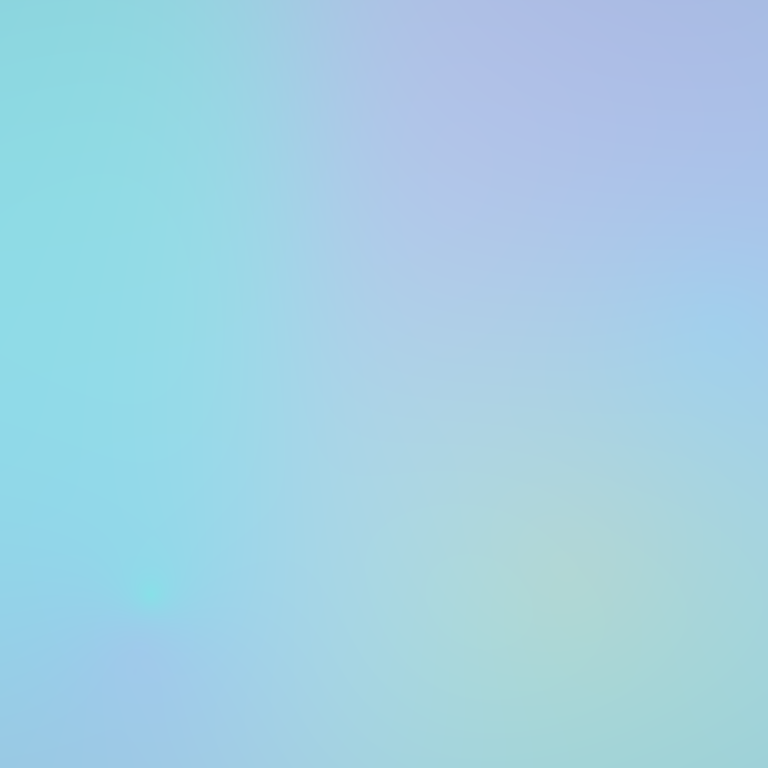
Abstract light effect, smooth gradient from soft teal to gentle lavender, serene atmosphere, diffuse glow, no room, no furniture, no objects.